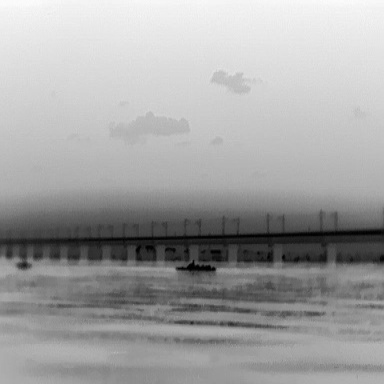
There are two objects shown in the infrared image, including a canoe, and a warship.